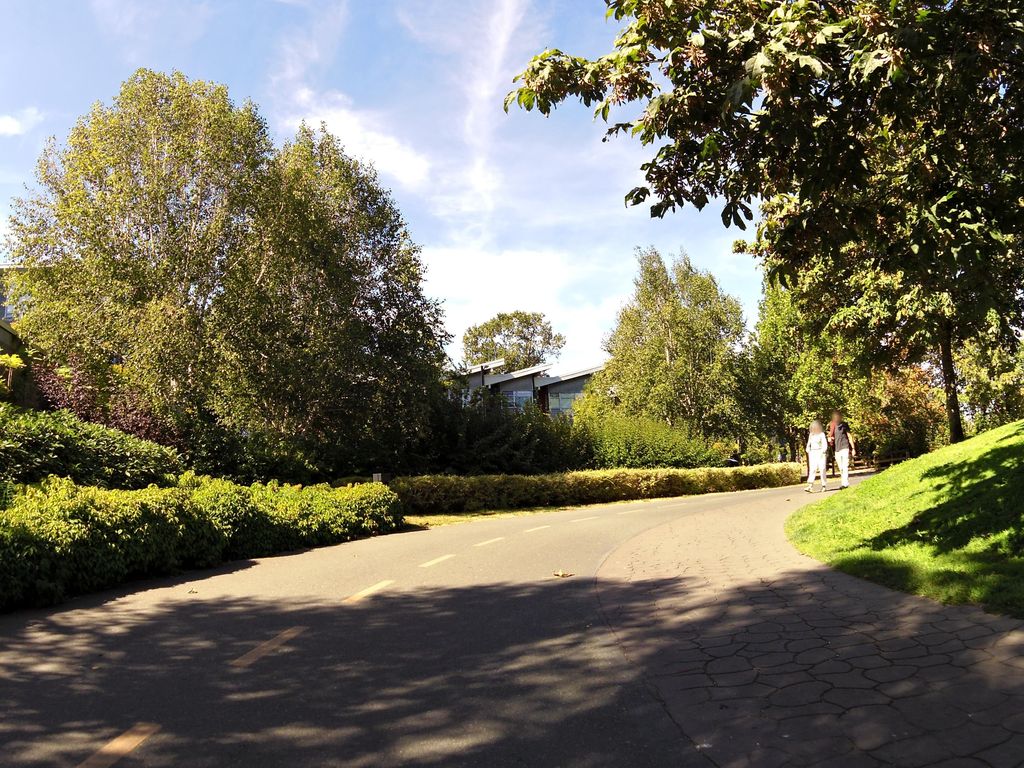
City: victoria